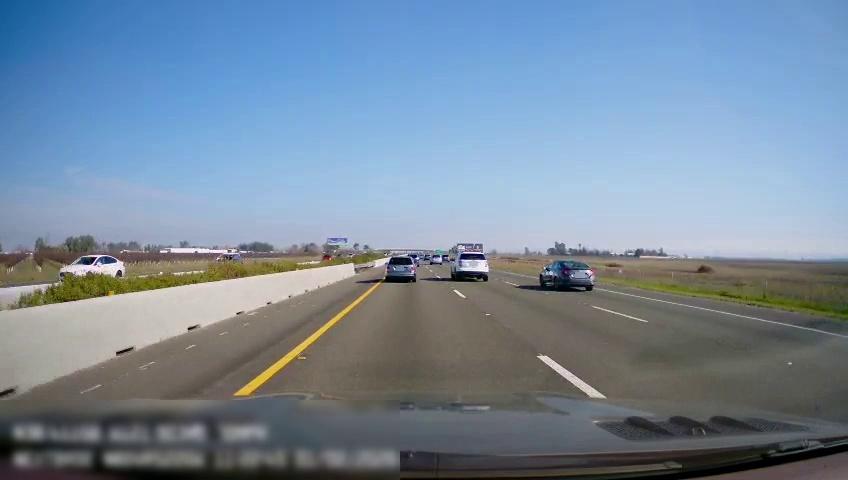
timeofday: Day
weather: Sunny
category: Drivable Space
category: Vehicles | Car
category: Vehicles | SUV
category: Vehicles | Car
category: Vehicles | Van
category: Vehicles | SUV
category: Vehicles | SUV
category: Vehicles | SUV
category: Vehicles | SUV
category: Lanes | Current Lane
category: Lanes | Current Lane
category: Lanes | Alternate Lane
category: Lanes | Alternate Lane